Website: macys
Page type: review-order
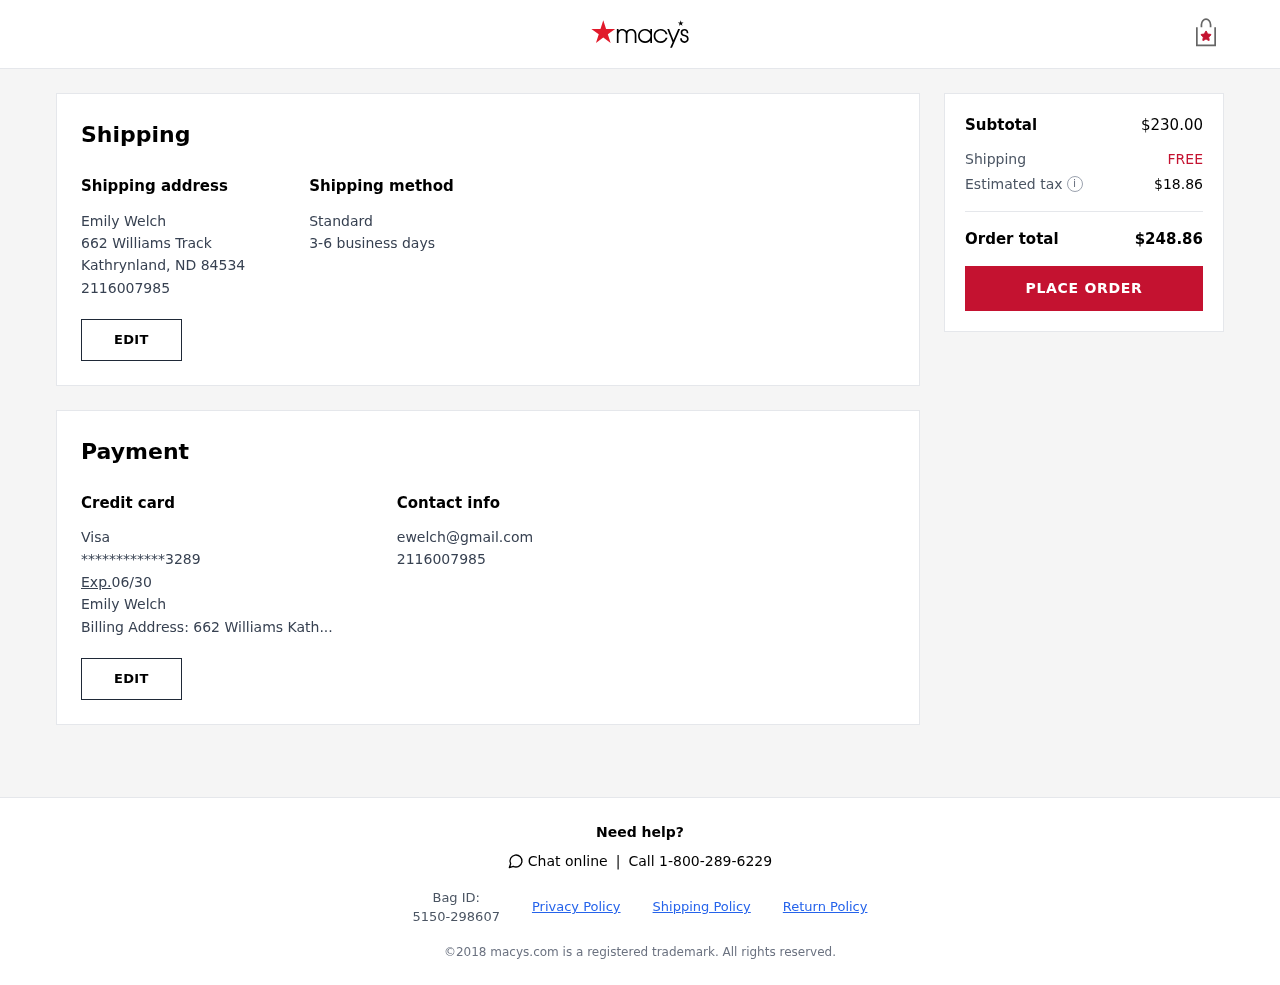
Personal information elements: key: PII_CARD_EXPIRY
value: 06/30
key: PII_CARD_LAST4
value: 3289
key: PII_CARD_TYPE
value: Visa
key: PII_CITY
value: Kathrynland
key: PII_EMAIL
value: ewelch@gmail.com
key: PII_FULLNAME
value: Emily Welch
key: PII_PHONE
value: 2116007985
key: PII_POSTCODE
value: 84534
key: PII_STATE_ABBR
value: ND
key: PII_STREET
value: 662 Williams Track
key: PII_FIRSTNAME
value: Emily
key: PII_LASTNAME
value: Welch
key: PII_FULLNAME2
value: Emily Welch
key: PII_FULLNAME3
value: Emily Welch
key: PII_FIRSTNAME2
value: Emily
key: PII_FIRSTNAME3
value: Emily
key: PII_LASTNAME2
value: Welch
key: PII_LASTNAME3
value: Welch
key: PII_FIRSTNAME_DERIVED
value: Emily
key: PII_LASTNAME_DERIVED
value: Welch
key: PII_FULLNAME_DERIVED
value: Emily Welch
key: PII_NAME_FULL_DERIVED
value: Emily Welch
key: PII_BILLING_ADDRESS
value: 662 Williams Kath
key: PII_PHONE_LINE
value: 7985
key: PII_PHONE_SUFFIX
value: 7985
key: PII_PHONE2
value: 2116007985
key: PII_PHONE3
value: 2116007985
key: PII_PHONE_NUMERIC
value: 2116007985
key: PII_PHONE_LINE_NUMERIC
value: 7985
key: PII_PHONE_SUFFIX_NUMERIC
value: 7985
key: PII_PHONE2_NUMERIC
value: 2116007985
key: PII_PHONE3_NUMERIC
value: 2116007985
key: PII_PHONE_DIGITS
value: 2116007985
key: PII_PHONE_LAST4
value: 7985
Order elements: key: ORDER_SUBTOTAL
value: $230.00
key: ORDER_SHIPPING_COST
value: FREE
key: ORDER_TAX
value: $18.86
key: ORDER_TOTAL
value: $248.86